Question: I am using an API and I get this result when i use the getJSON method. I have tried it in my codepen console and i get the same data but for some reason I can't figure out how to get to a specific text in the data.
so for example: console.log(data) gives me the entire result below. how do i make it give me just the exchange rate.
'console.log(data[1][4])' i've tried several methods still failing.
'''
{
"Realtime Currency Exchange Rate": {
"1. From_Currency Code": "USD",
"2. From_Currency Name": "United States Dollar",
"3. To_Currency Code": "JPY",
"4. To_Currency Name": "Japanese Yen",
"5. Exchange Rate": "111.28450000",
"6. Last Refreshed": "2017-11-23 00:24:23",
"7. Time Zone": "UTC"
}
}
'''
What I've got in my JS:
'''
$.getJSON(realtime, function(data) {
console.log(data);
});
'''

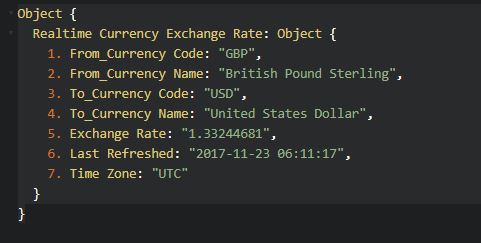
Answer: Try this :
'data["Realtime Currency Exchange Rate"]' and
'data["Realtime Currency Exchange Rate"]["From_Currency Code"]'